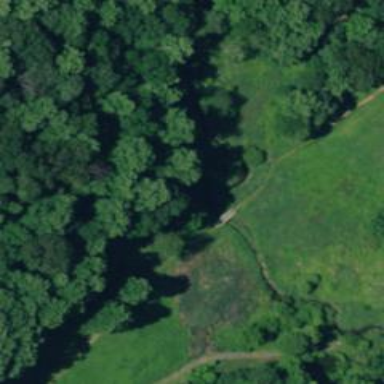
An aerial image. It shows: Path on bridge.